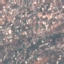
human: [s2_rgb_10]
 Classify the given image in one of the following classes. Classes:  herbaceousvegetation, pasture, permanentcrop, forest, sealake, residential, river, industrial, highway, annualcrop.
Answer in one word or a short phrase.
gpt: Residential